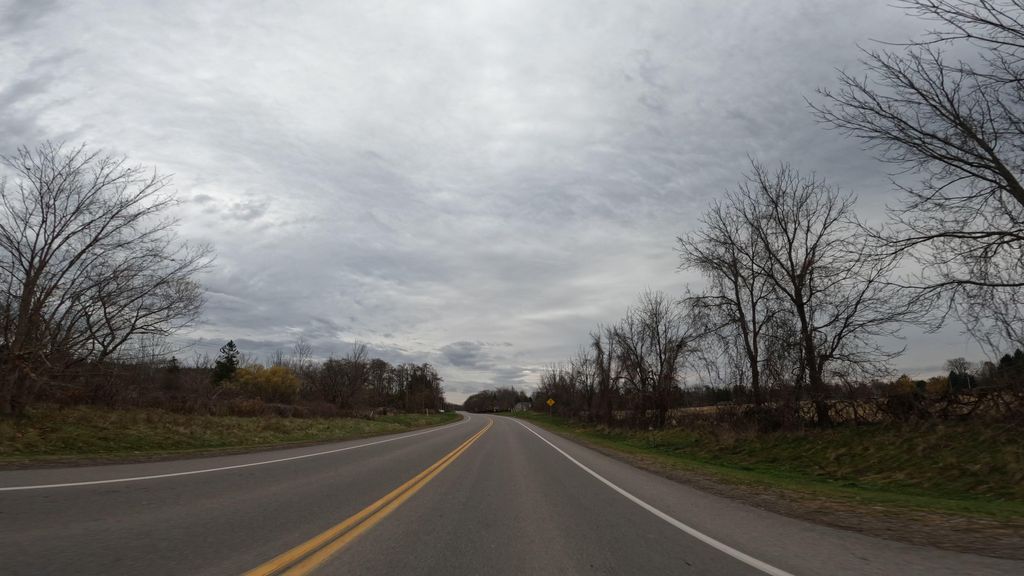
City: hamilton